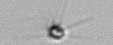
Label: Calciopappus